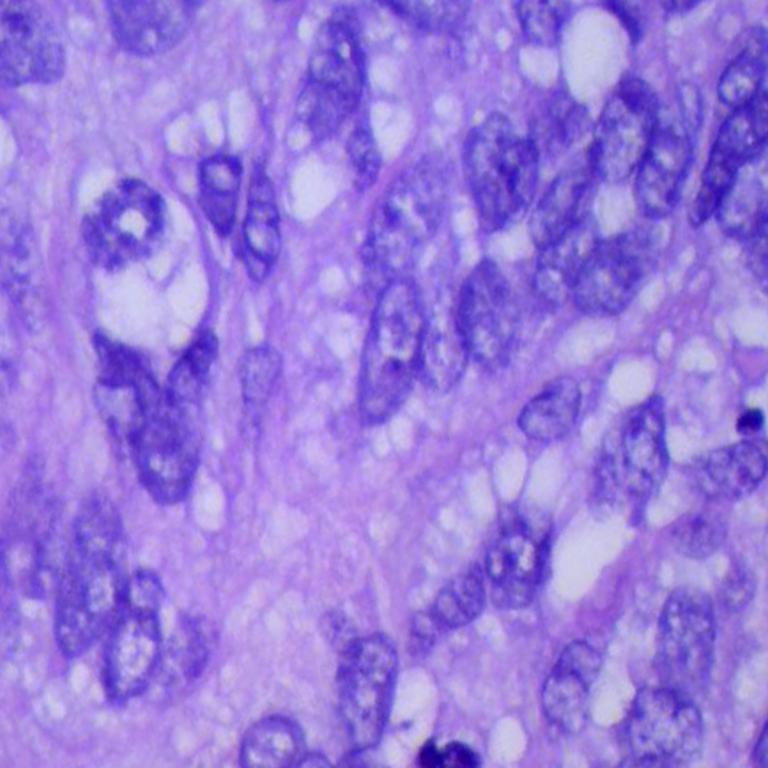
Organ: lung
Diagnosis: squamous carcinomas